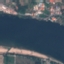
Land use / land cover: River